Field crop: tomato
Growth stage: 2
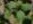
Species: solanum